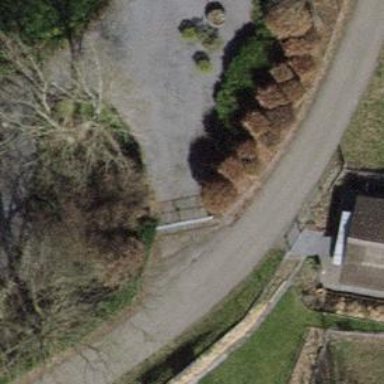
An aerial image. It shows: Gate.